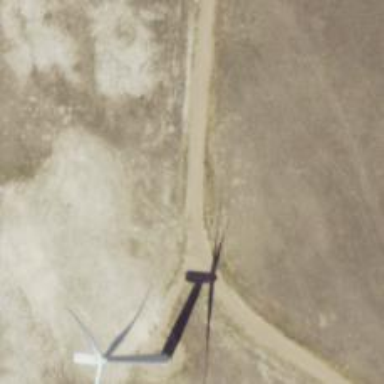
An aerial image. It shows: Road leading to wind farm area designated for service vehicles.